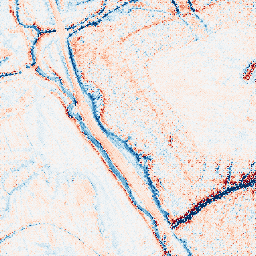
Category: edge_preserving
Decomposition family: guided
Decomposition parameters: radius: 4
eps: 0.01
Upsampling method: regularized
Upsampling parameters: scale: 2
lambda_reg: 0.1
Upsampling scale: 2